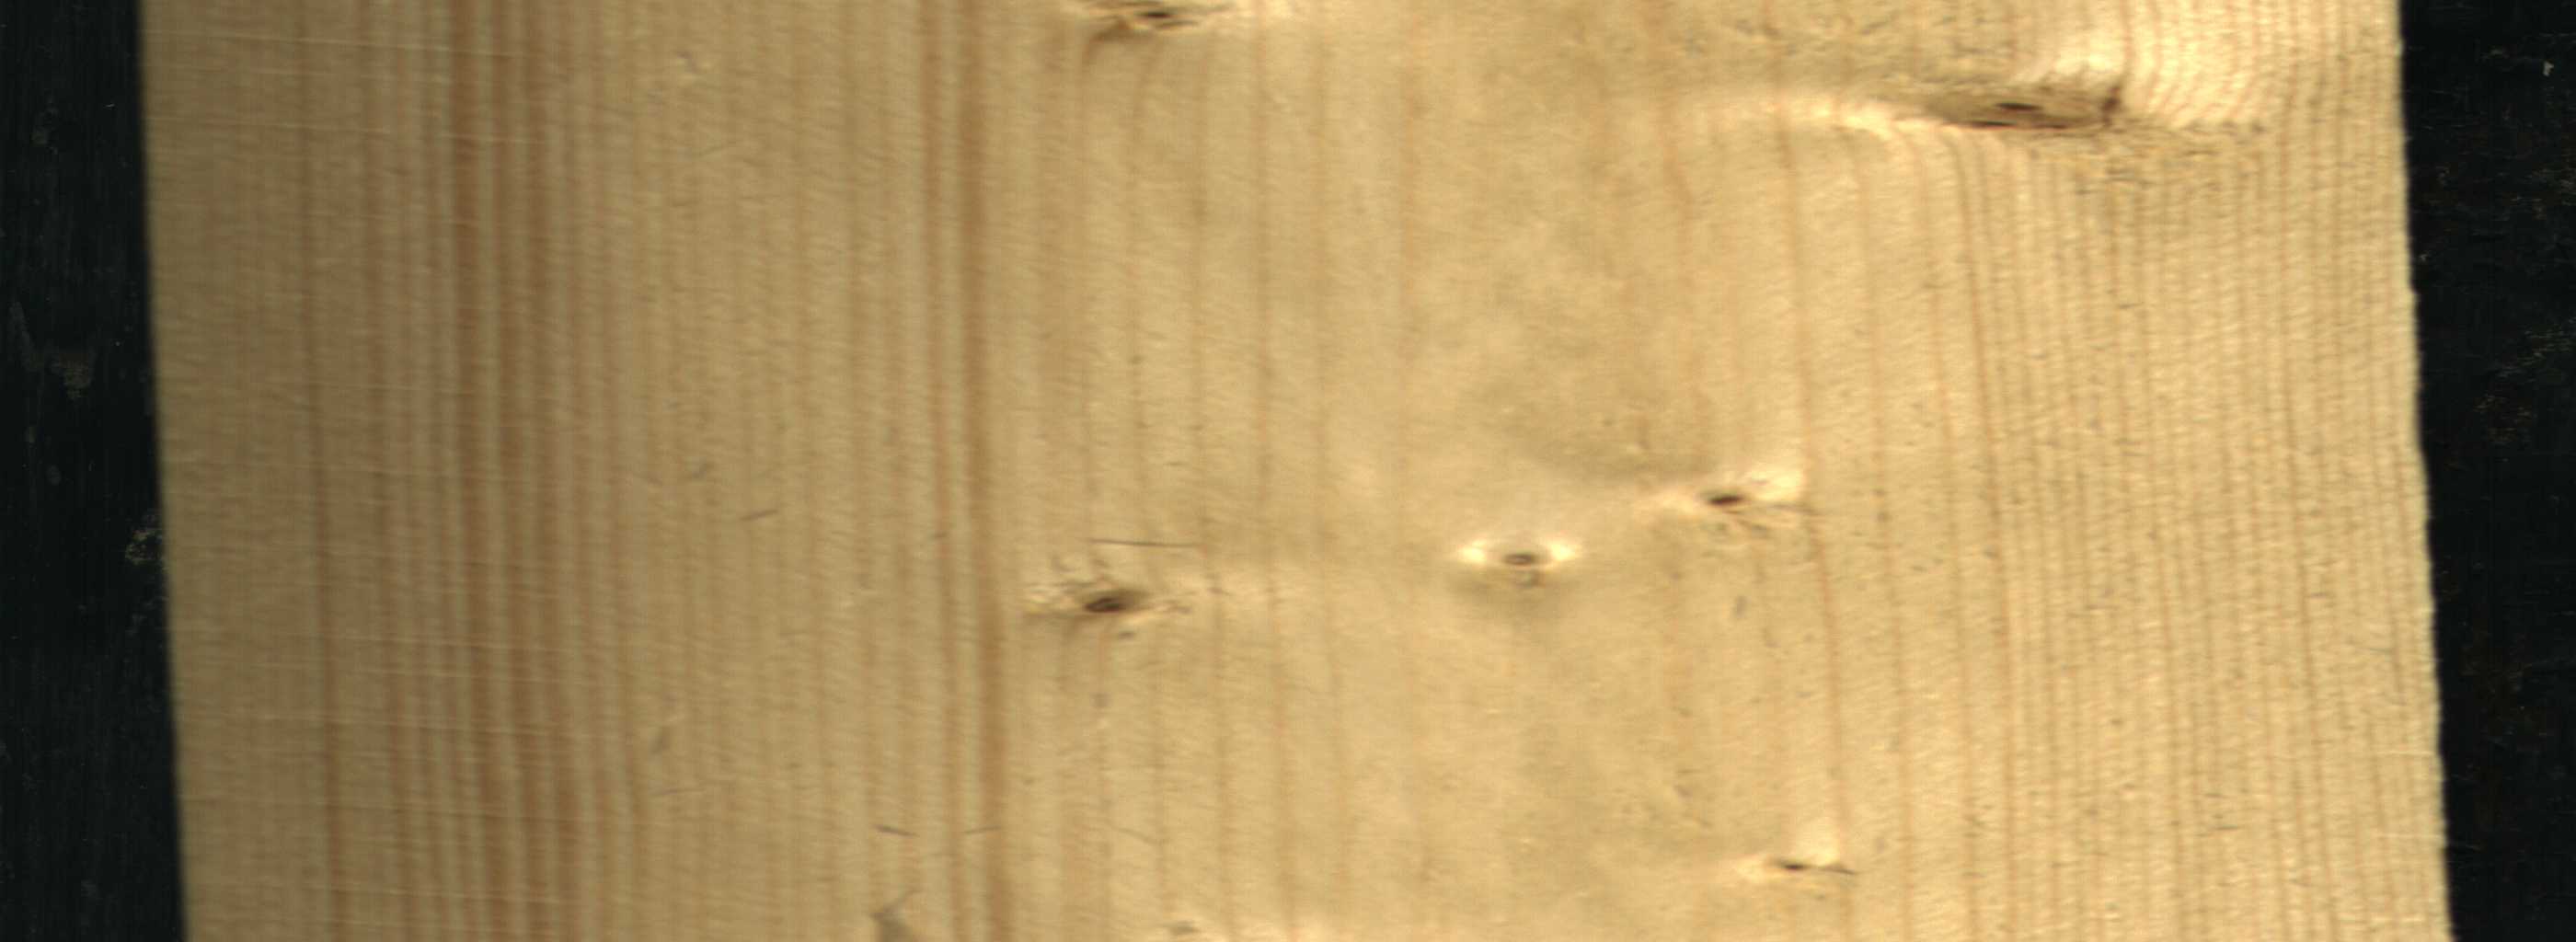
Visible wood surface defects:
Live_Knot
Live_Knot
Live_Knot
Live_Knot
Live_Knot